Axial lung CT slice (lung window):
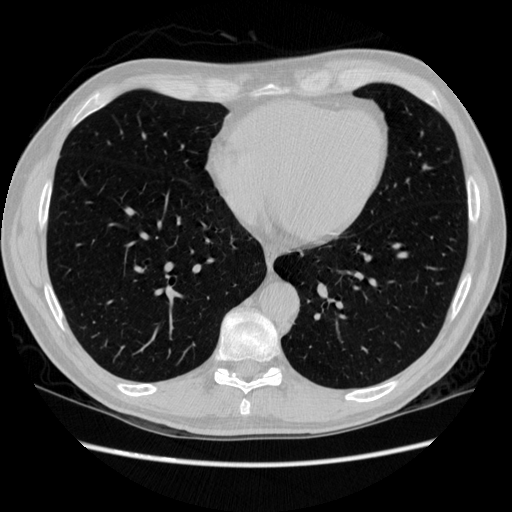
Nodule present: no